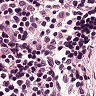
Metastatic tissue present: no